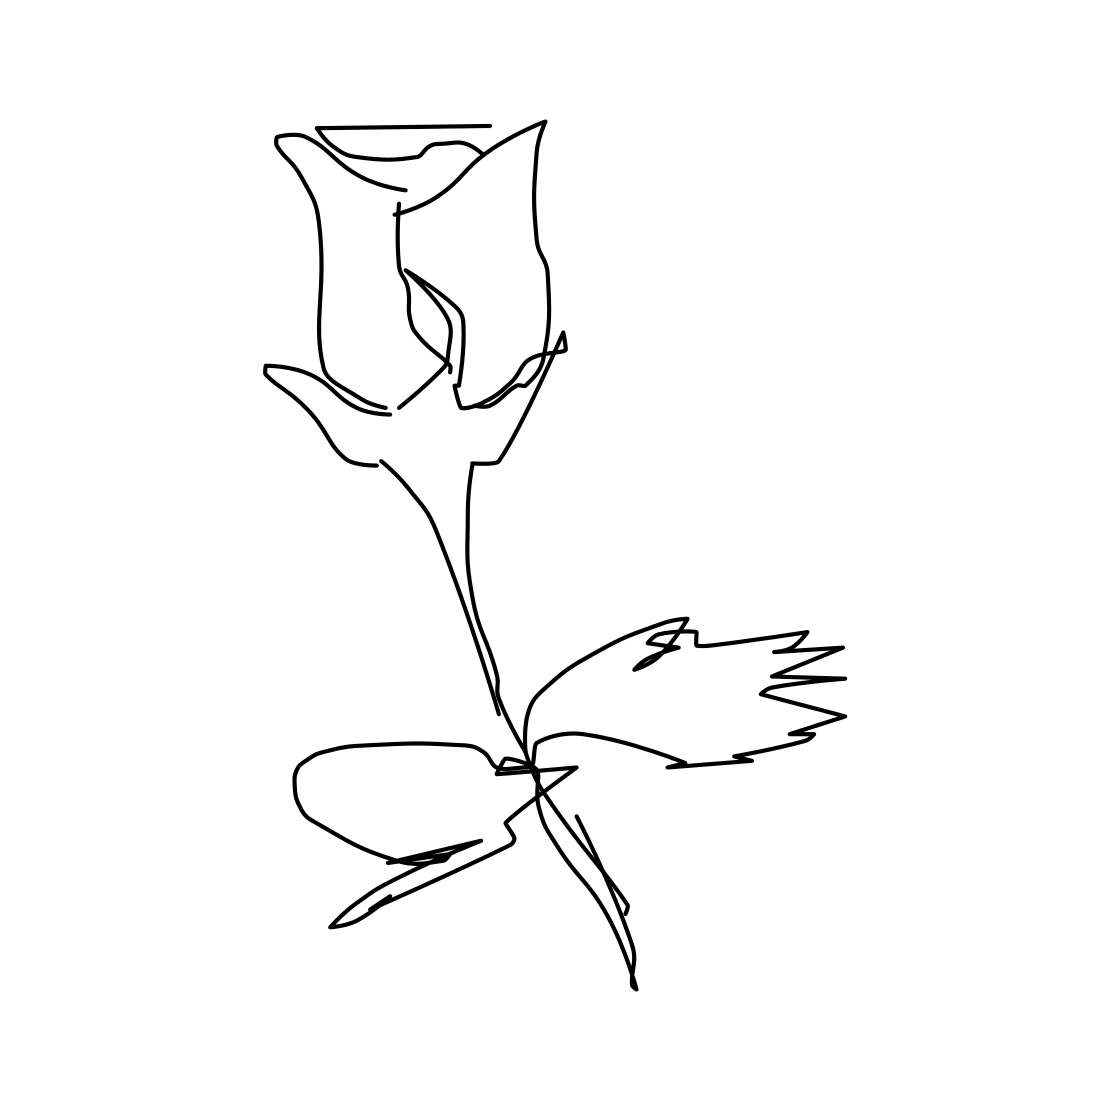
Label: flower with stem